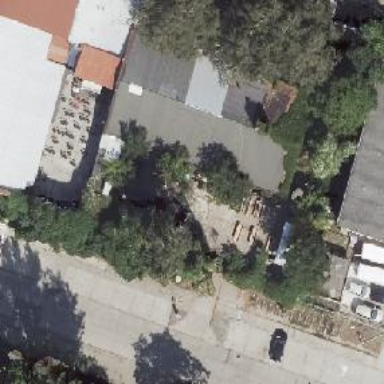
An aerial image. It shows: Pub located near concert venue.